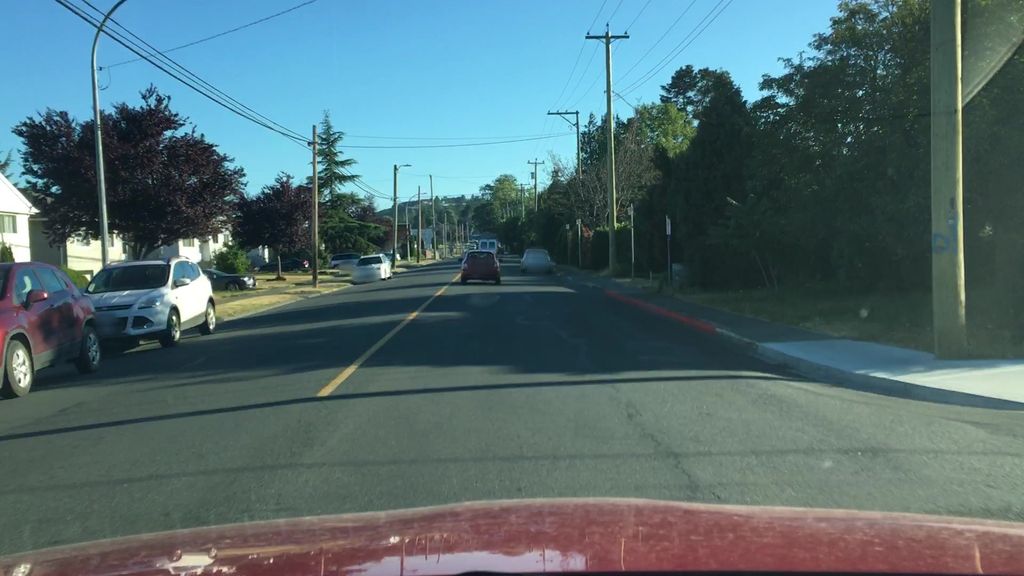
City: victoria